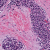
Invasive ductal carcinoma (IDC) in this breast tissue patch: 1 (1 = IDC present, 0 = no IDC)